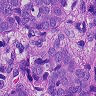
Metastatic tissue present: yes